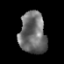
Tissue: prostate
Cell type: Epithelial cells
Senescence score: 0.3517
Nuclear area (px): 1100
Mean DAPI intensity: 109.008